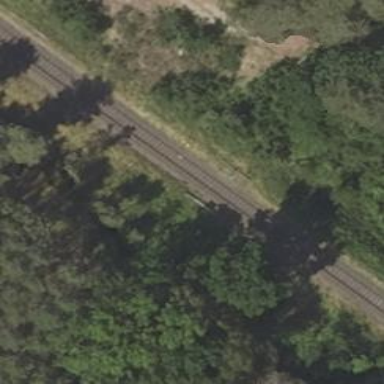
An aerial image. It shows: Railway signal.